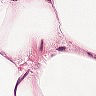
Metastatic tissue present: no